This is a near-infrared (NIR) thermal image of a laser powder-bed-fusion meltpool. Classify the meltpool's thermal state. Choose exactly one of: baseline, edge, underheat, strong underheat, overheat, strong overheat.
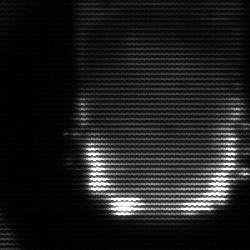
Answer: baseline